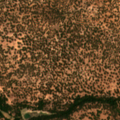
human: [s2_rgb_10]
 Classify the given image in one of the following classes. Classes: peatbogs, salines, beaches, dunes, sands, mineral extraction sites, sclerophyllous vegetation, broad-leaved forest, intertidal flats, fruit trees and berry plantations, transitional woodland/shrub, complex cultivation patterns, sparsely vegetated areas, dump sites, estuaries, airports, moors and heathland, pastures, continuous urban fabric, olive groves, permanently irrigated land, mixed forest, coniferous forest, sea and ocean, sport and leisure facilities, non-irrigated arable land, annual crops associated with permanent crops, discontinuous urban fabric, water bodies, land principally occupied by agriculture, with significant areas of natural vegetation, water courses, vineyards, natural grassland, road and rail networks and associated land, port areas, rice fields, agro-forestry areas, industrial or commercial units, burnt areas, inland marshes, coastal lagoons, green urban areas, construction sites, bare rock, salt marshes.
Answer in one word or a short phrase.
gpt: rice fields, agro-forestry areas, coniferous forest, mixed forest